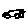
Label: car